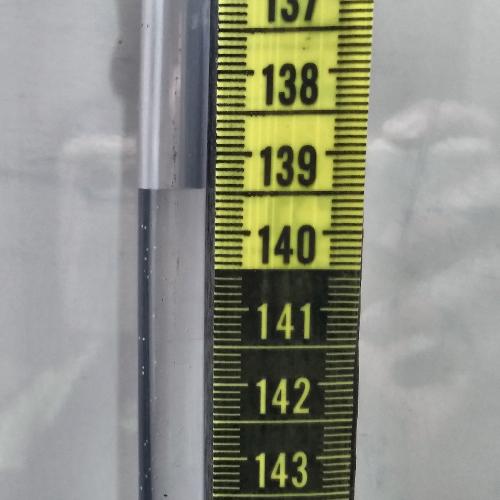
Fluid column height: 139.4 cm